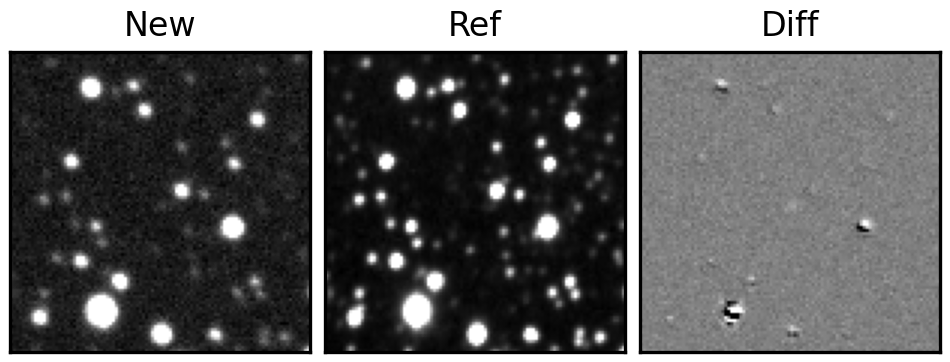
Label: real